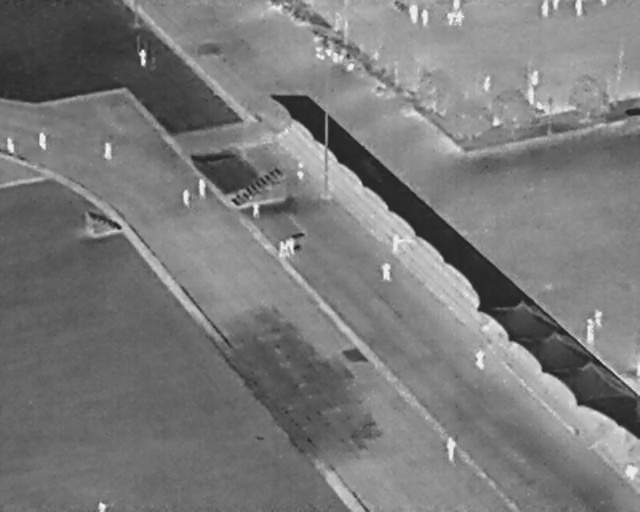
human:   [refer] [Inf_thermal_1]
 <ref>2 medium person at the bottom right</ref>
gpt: <box>[[68, 86, 72, 88, 2], [73, 69, 76, 71, 2]]</box>

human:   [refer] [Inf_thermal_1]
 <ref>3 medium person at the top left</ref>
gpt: <box>[[20, 10, 23, 11, 2], [15, 28, 18, 30, 2], [0, 27, 3, 29, 2]]</box>

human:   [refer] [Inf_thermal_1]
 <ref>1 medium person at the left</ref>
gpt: <box>[[27, 37, 30, 39, 2]]</box>

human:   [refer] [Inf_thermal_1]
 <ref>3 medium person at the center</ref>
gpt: <box>[[30, 35, 33, 37, 2], [45, 32, 48, 34, 2], [58, 52, 61, 54, 2]]</box>

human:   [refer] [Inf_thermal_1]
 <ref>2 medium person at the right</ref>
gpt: <box>[[92, 61, 95, 62, 2], [90, 63, 94, 65, 2]]</box>

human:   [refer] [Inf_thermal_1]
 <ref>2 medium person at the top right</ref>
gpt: <box>[[83, 0, 86, 2, 2], [81, 14, 84, 16, 2]]</box>

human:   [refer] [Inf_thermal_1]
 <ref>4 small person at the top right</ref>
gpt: <box>[[89, 0, 91, 2, 2], [86, 0, 87, 1, 2], [93, 0, 94, 0, 2], [74, 15, 77, 16, 2]]</box>